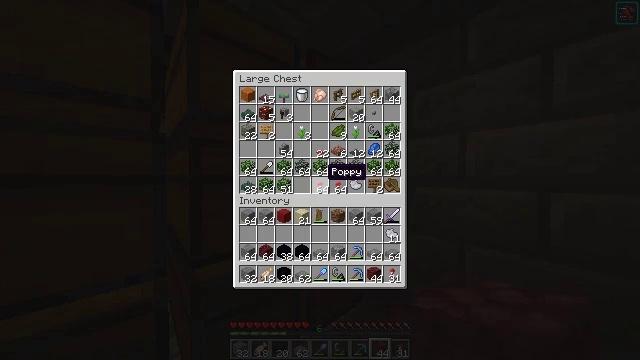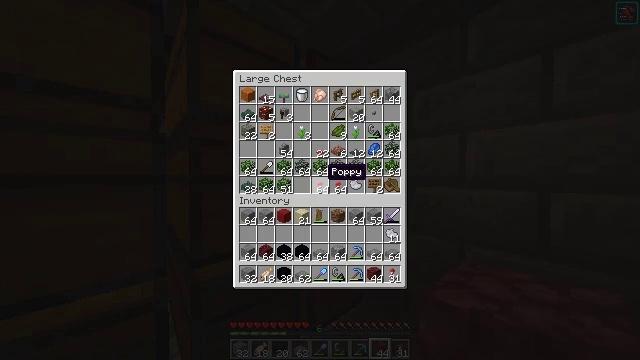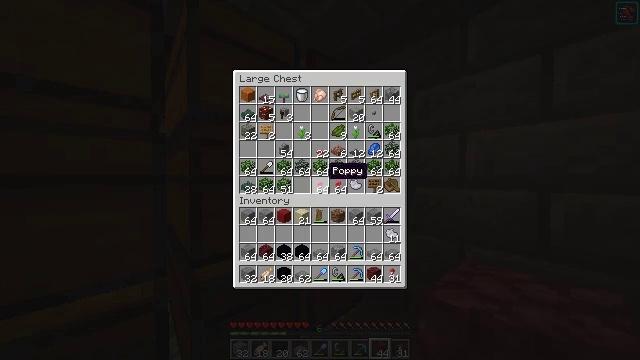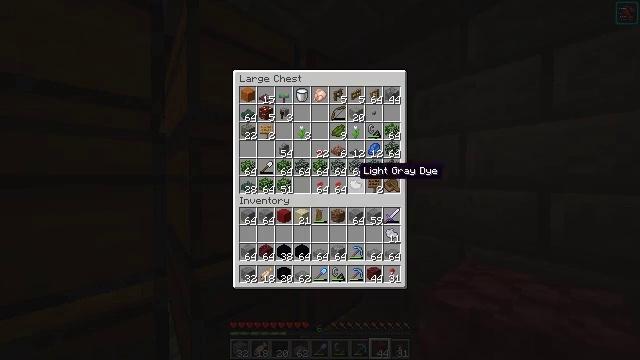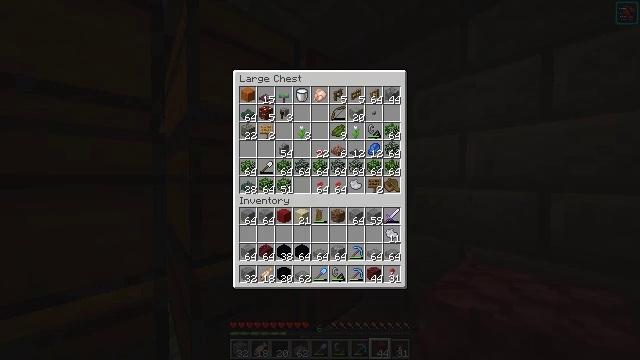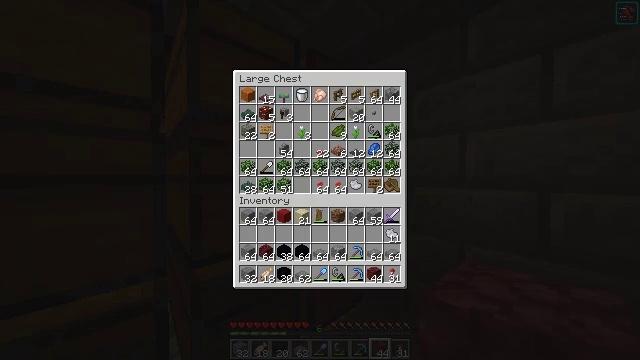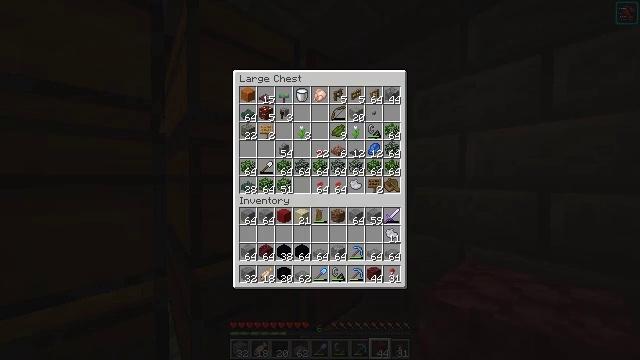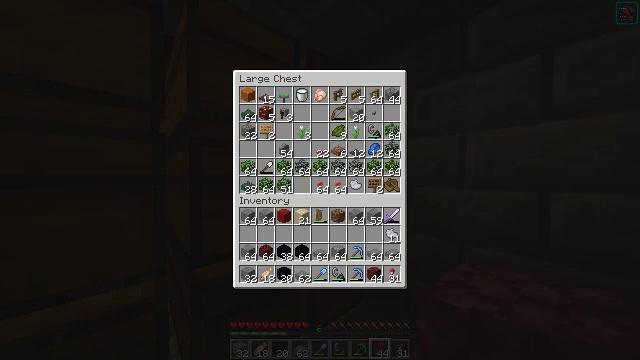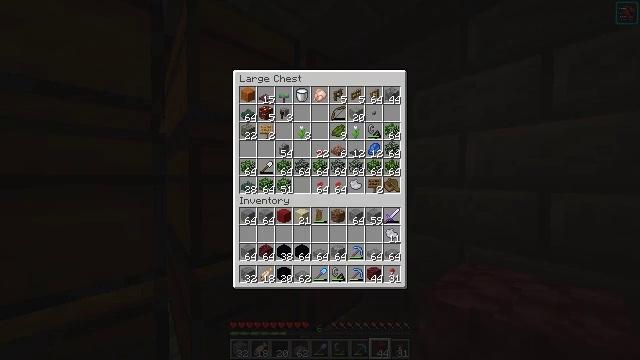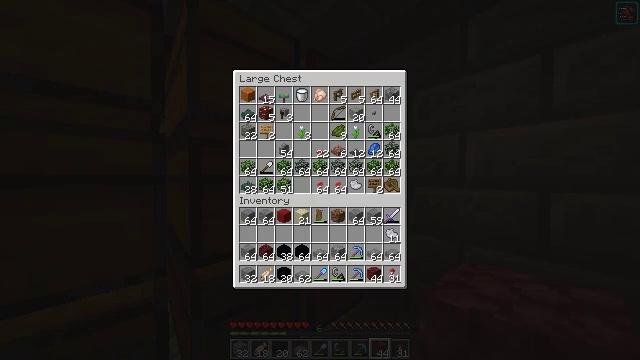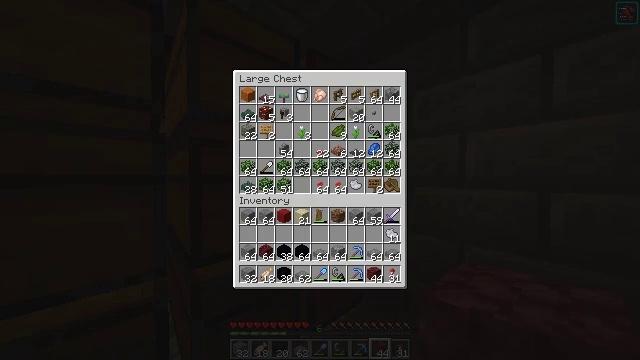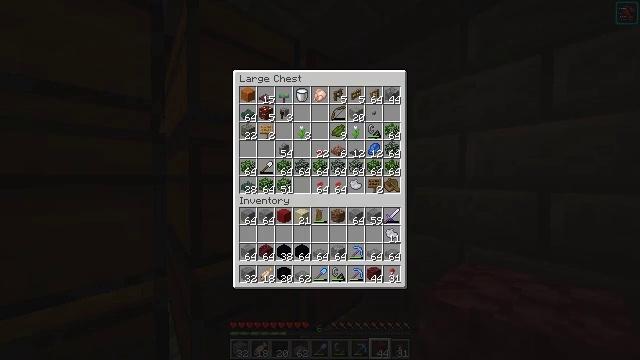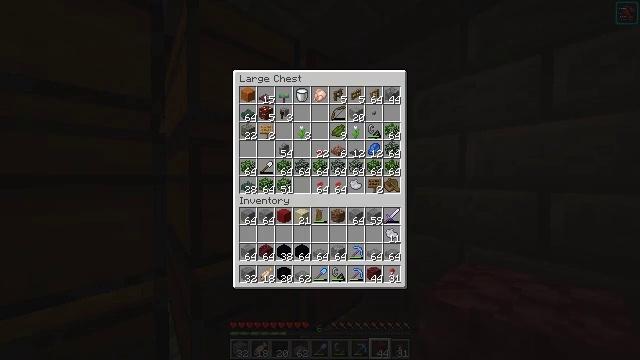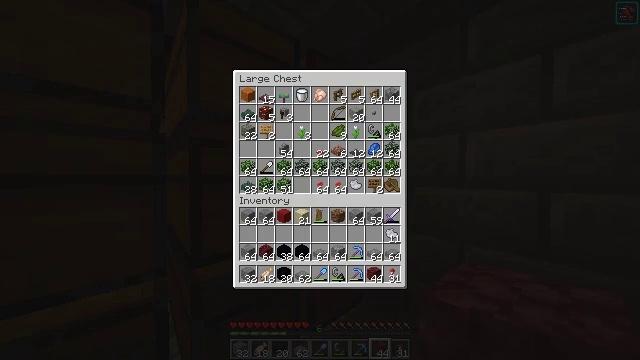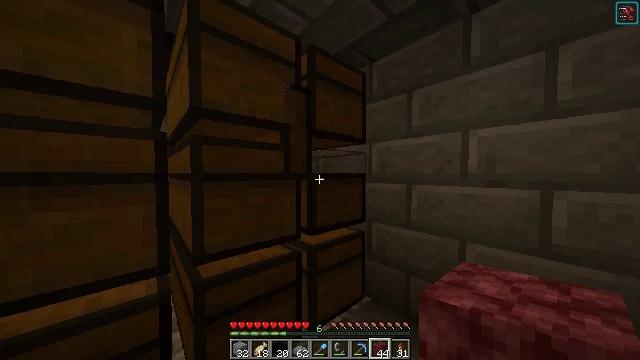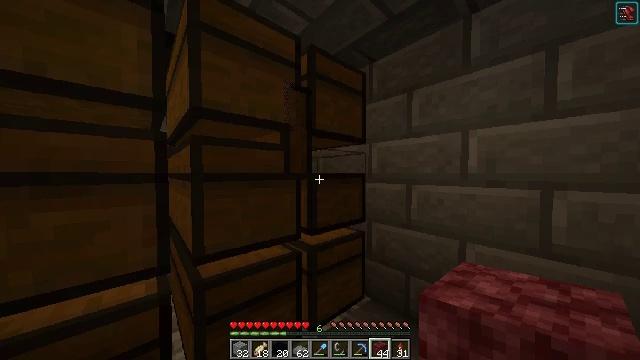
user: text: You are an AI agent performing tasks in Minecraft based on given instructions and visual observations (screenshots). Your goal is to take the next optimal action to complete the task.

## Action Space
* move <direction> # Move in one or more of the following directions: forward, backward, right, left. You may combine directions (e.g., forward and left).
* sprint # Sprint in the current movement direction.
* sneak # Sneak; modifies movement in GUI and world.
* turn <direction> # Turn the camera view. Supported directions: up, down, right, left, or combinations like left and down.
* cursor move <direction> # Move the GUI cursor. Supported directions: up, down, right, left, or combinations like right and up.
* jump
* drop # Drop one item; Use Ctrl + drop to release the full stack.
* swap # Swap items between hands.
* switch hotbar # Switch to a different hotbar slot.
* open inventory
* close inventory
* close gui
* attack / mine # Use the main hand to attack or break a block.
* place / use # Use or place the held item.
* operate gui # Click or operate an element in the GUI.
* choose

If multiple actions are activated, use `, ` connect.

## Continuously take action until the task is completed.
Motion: motion action
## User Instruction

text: Create white concrete powder at the crafting table.
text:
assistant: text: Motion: no_op
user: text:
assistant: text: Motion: no_op
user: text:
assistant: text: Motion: cursor move right
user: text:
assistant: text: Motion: cursor move right and up
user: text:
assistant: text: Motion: cursor move right
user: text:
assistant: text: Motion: no_op
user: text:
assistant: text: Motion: no_op
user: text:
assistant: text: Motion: no_op
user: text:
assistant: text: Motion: no_op
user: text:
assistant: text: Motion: cursor move up
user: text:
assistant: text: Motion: no_op
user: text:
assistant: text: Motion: no_op
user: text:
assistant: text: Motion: no_op
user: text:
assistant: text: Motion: no_op
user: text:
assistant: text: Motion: close gui
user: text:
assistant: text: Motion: open inventory
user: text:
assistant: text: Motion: no_op
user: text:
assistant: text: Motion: no_op
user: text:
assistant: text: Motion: no_op
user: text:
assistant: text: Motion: no_op
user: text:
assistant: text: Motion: no_op
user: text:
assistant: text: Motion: no_op
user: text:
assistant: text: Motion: no_op
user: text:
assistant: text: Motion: no_op
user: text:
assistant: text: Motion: no_op
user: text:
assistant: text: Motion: no_op
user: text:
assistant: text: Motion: no_op
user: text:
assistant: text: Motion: turn up
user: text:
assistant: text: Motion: turn left and up
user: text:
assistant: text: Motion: turn up